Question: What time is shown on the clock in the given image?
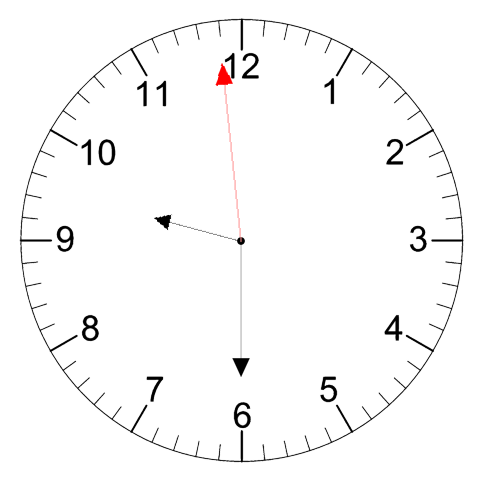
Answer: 09:29:59